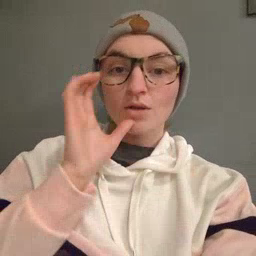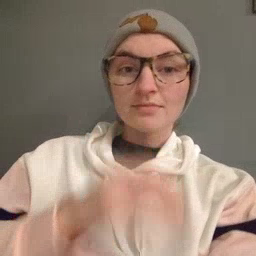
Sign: drink